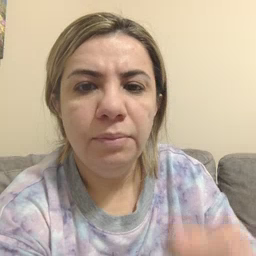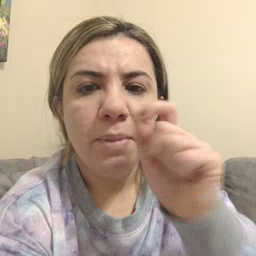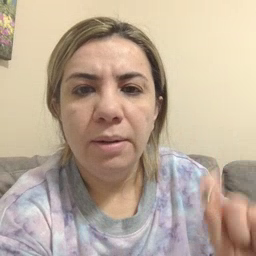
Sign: pencil